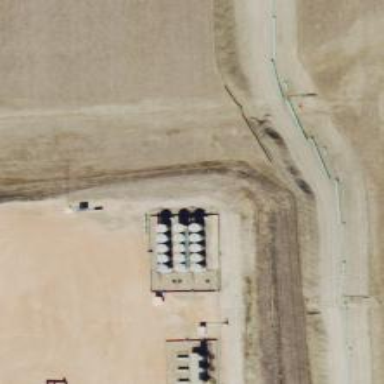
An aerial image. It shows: Storage tank that is man-made.